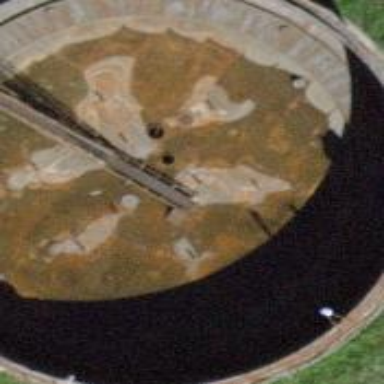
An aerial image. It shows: Storage tank that is man-made.